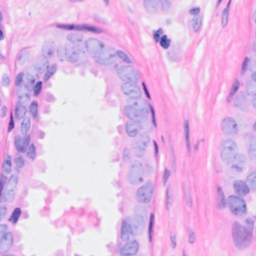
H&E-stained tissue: Breast